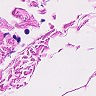
Metastatic tissue present: no